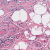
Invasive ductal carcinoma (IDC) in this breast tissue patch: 1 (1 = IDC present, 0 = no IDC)